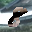
Label: 8